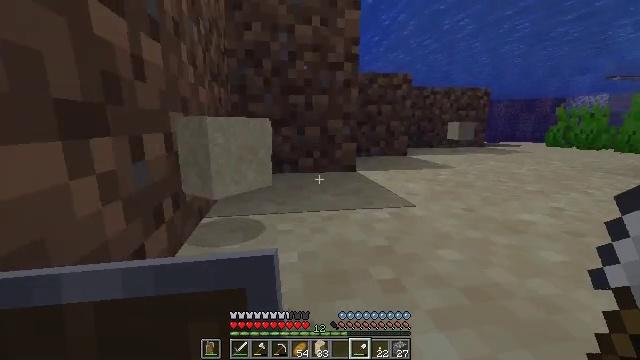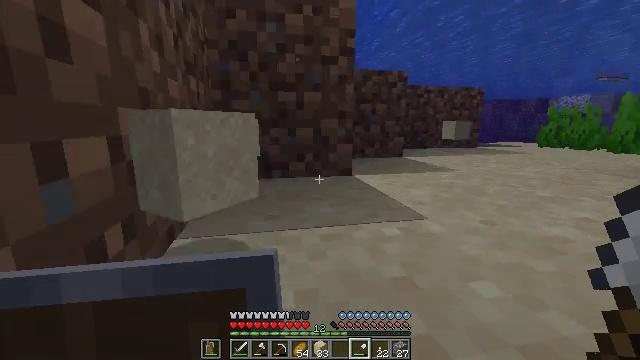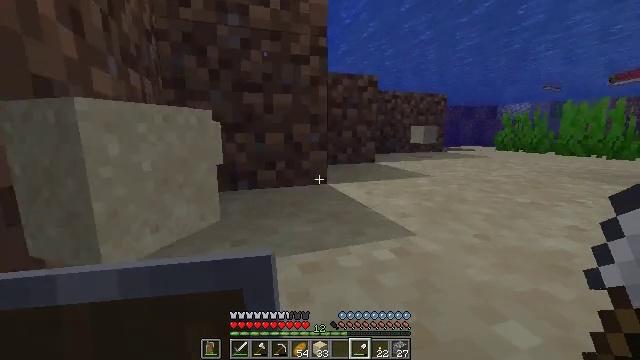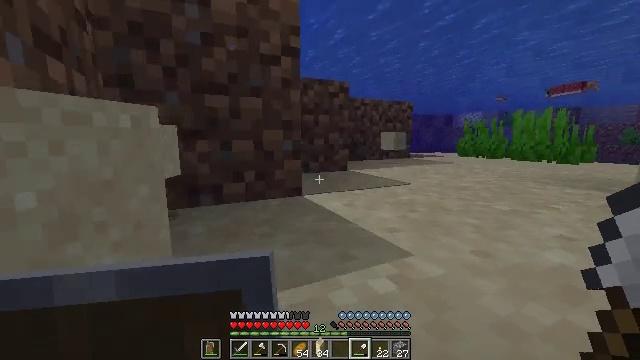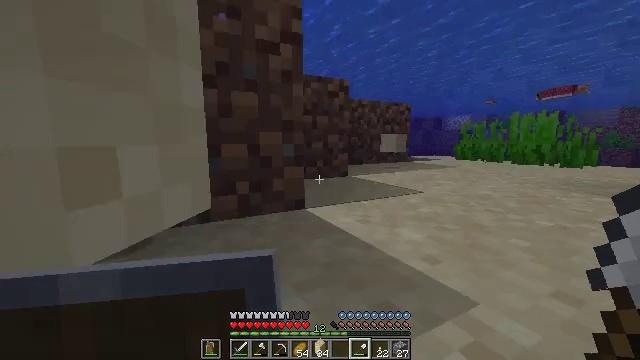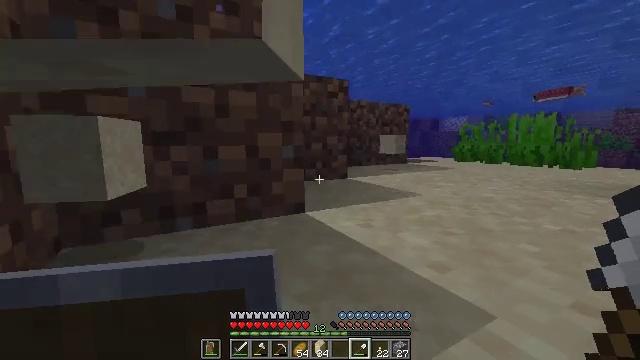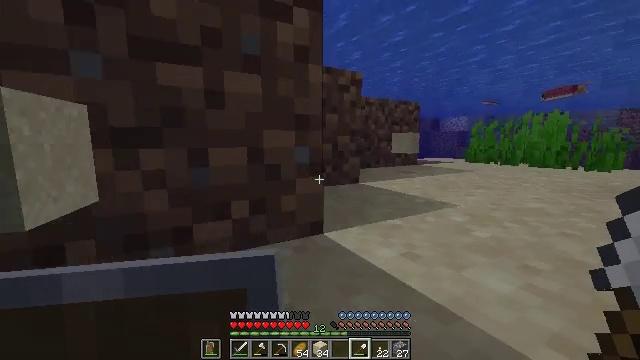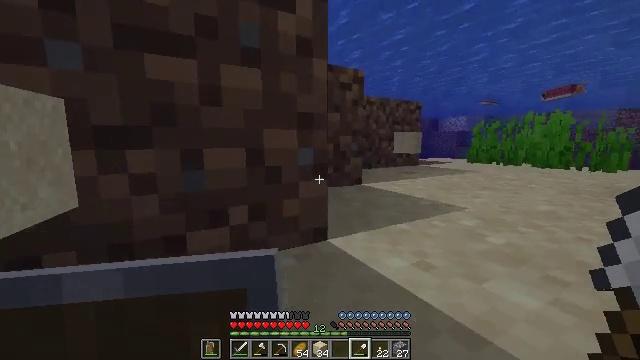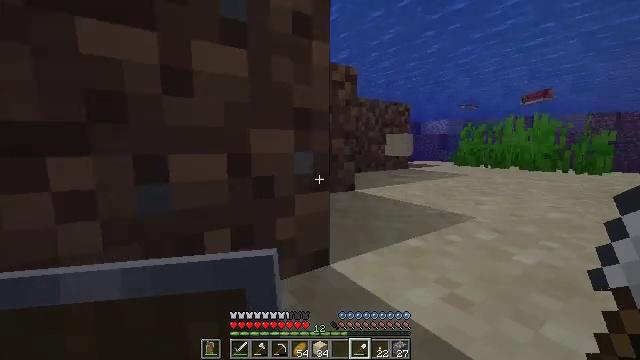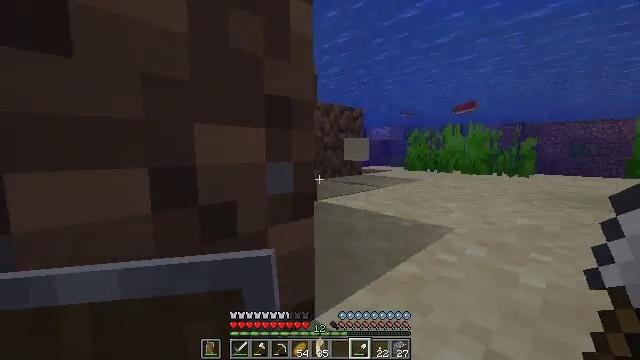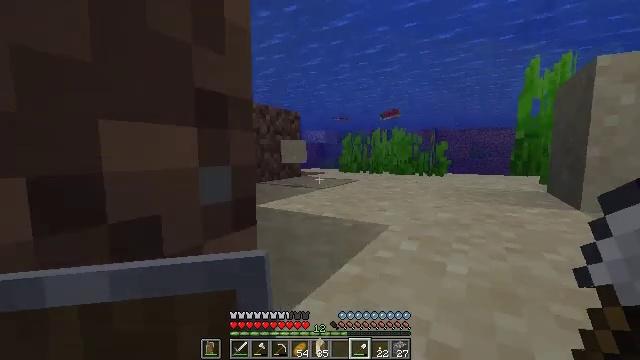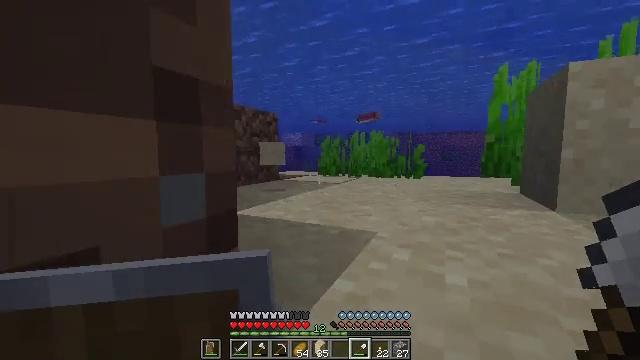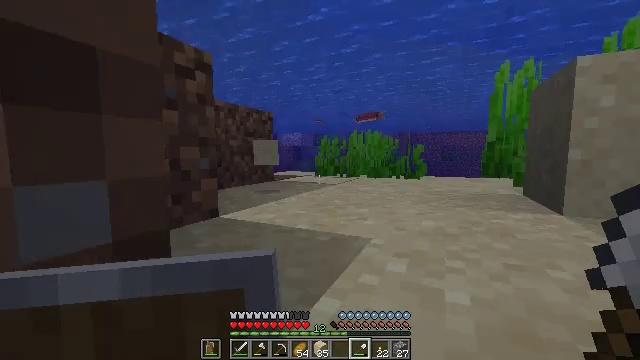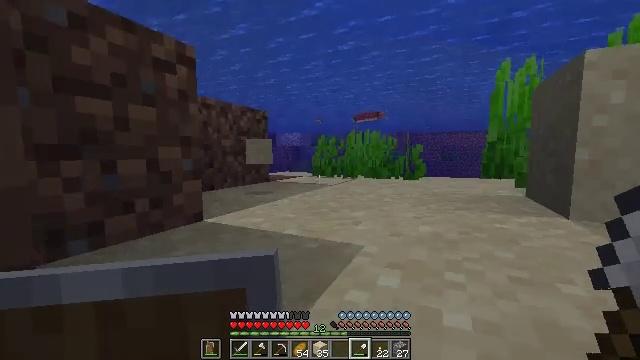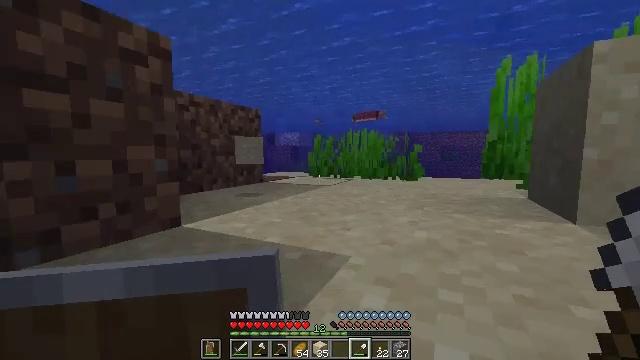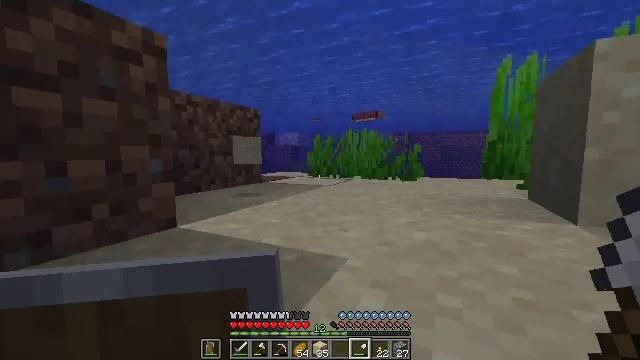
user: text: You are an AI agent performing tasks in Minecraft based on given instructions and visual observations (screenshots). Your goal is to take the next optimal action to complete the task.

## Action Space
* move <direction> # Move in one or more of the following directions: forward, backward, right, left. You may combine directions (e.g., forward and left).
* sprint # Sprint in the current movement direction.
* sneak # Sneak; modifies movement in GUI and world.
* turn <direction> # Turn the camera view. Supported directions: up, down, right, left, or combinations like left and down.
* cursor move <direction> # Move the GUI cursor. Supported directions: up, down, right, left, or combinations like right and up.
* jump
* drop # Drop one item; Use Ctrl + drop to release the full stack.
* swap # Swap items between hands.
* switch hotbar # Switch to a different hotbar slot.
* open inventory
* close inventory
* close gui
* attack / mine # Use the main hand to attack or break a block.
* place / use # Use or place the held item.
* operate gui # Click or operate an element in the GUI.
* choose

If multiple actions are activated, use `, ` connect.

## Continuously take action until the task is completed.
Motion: motion action
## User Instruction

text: Mine the sugar cane near rivers.
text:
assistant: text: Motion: move forward, turn right
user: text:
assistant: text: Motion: move forward, turn right and up
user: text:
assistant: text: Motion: move forward, turn right and up
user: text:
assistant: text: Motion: move forward, turn right
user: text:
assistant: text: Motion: move forward
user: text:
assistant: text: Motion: move forward
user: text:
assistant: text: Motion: move forward
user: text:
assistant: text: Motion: move forward, turn right
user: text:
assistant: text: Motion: move forward, turn right and up
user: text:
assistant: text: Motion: move forward, turn right
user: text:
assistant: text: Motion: move forward, turn right
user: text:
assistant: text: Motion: move forward
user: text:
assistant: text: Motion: move forward and move right
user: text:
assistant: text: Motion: move forward and move right
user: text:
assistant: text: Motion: move forward and move right
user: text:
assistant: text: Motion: move forward
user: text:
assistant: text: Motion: move forward
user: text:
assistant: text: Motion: move forward
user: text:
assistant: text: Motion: move forward, turn left
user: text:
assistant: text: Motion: move forward, turn left
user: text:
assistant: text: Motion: move forward, turn left
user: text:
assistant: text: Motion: move forward, turn left
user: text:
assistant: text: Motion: move forward, turn left
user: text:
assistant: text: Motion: move forward, turn left
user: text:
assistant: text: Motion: move forward
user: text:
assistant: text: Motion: move forward
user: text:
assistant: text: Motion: move forward, turn left
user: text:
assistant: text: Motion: move forward, turn left
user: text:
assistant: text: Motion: move forward, turn left
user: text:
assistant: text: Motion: move forward, turn left and up